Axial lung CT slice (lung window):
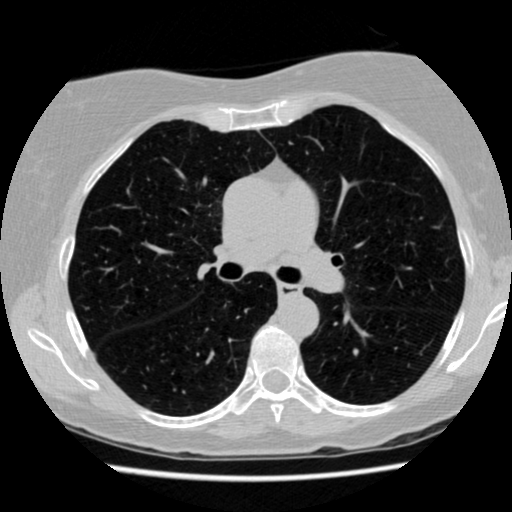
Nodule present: no